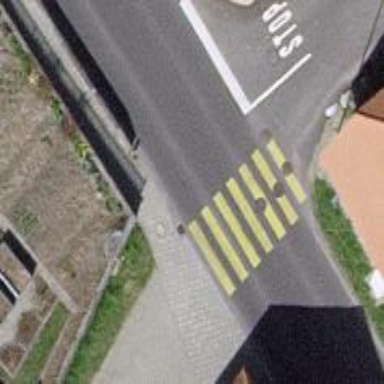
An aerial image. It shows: Uncontrolled zebra crossing on the road.